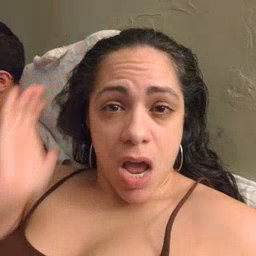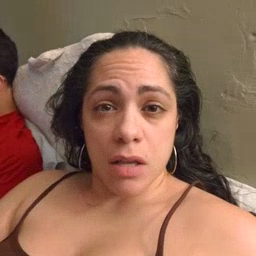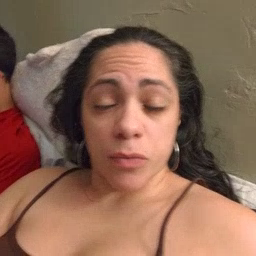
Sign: lion